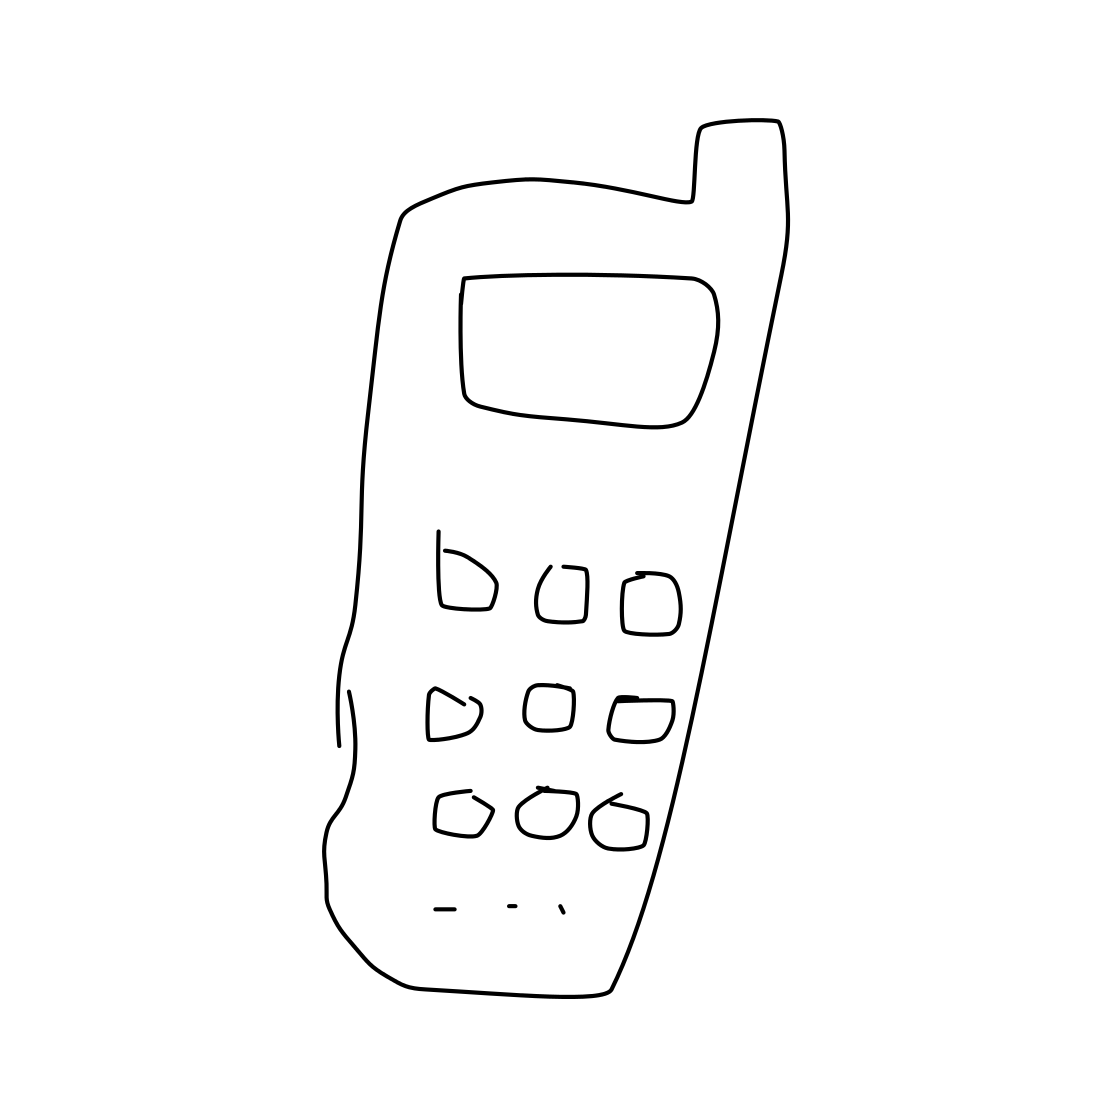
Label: telephone